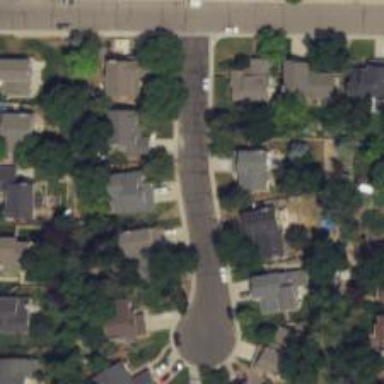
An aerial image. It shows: Residential road.